【题型】填空题　【知识点】平面几何　【难度】easy
如图，在 $\triangle ABC$ 中，$D$ 为 $BC$ 上的一点，$E$ 为 $AD$ 上的一点，$BE$ 的延长线交 $AC$ 于点 $F$，已知 $\dfrac{BD}{BC} = \dfrac{1}{a}$，$\dfrac{AE}{AD} = \dfrac{1}{b}$（$a$，$b$ 为不小于2的整数），则 $\dfrac{AF}{AC}$ 的值是 $\underline{\dfrac{1}{ab - a + 1}}$。

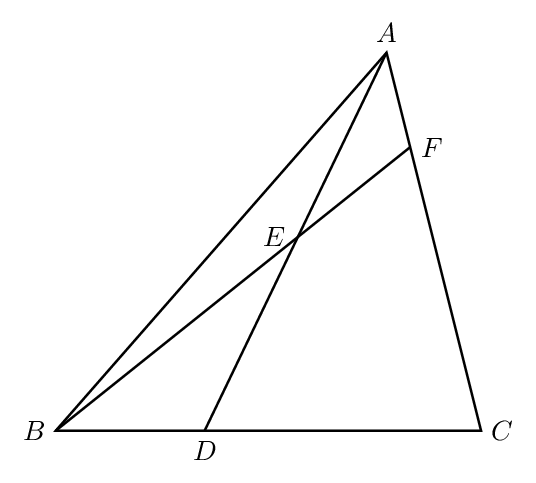
【解答】
【分析】过点 $D$ 作 $DG \parallel AC$ 交 $BF$ 于点 $G$，用平行线分线段成比例定理以及比例的性质进行变形即可得到答案。

【解答】解：过点 $D$ 作 $DG \parallel AC$ 交 $BF$ 于点 $G$

$\therefore \dfrac{DG}{CF} = \dfrac{BD}{BC} = \dfrac{1}{a}$，$\dfrac{DG}{AF} = \dfrac{ED}{AE} = b - 1$

$\therefore \dfrac{AF}{CF} = \dfrac{1}{a(b - 1)}$

$\therefore \dfrac{AF}{AC} = \dfrac{1}{ab - a + 1}$。

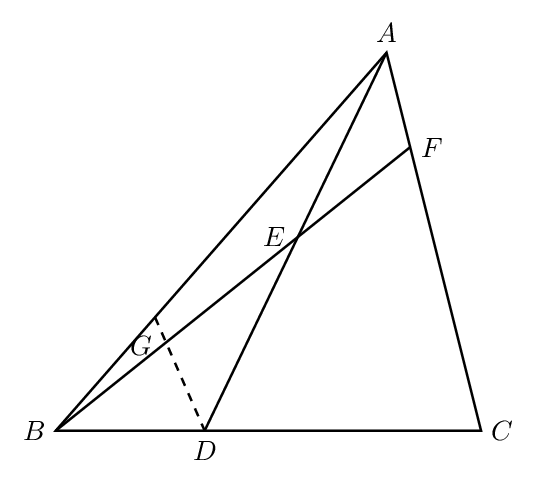